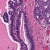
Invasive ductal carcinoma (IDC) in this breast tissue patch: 0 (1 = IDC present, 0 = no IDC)